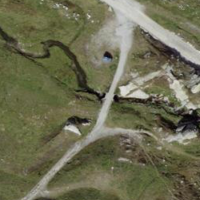
EUNIS habitat code: 26
Species observed at this site:
Chamaenerion angustifolium
Huperzia selago
Rumex alpinus
Adenostyles alliariae
Trifolium repens
Nasturtium officinale